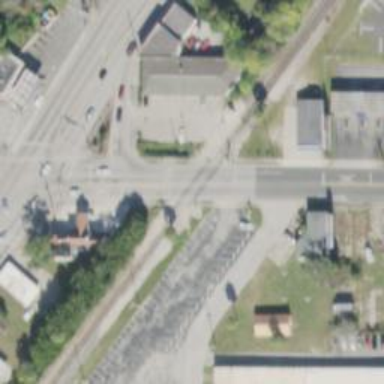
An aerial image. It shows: Railway crossing.